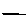
Label: line